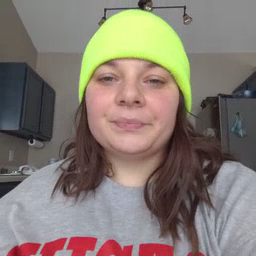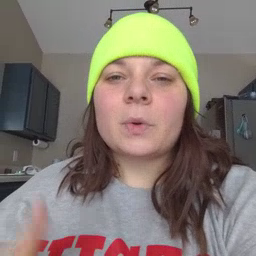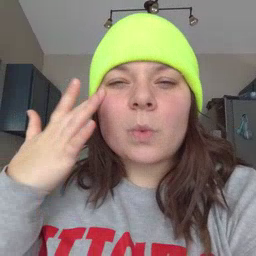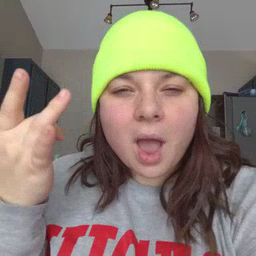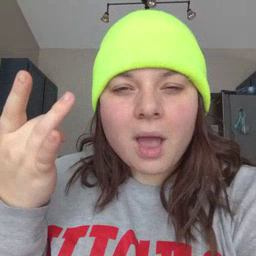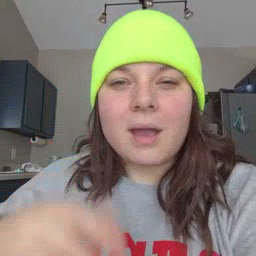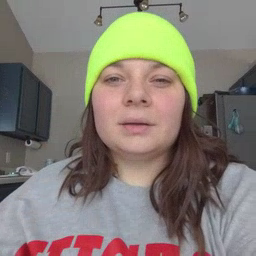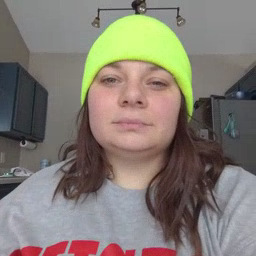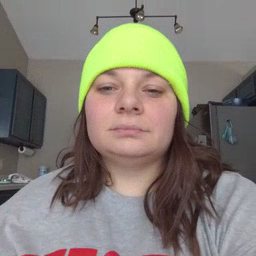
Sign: why